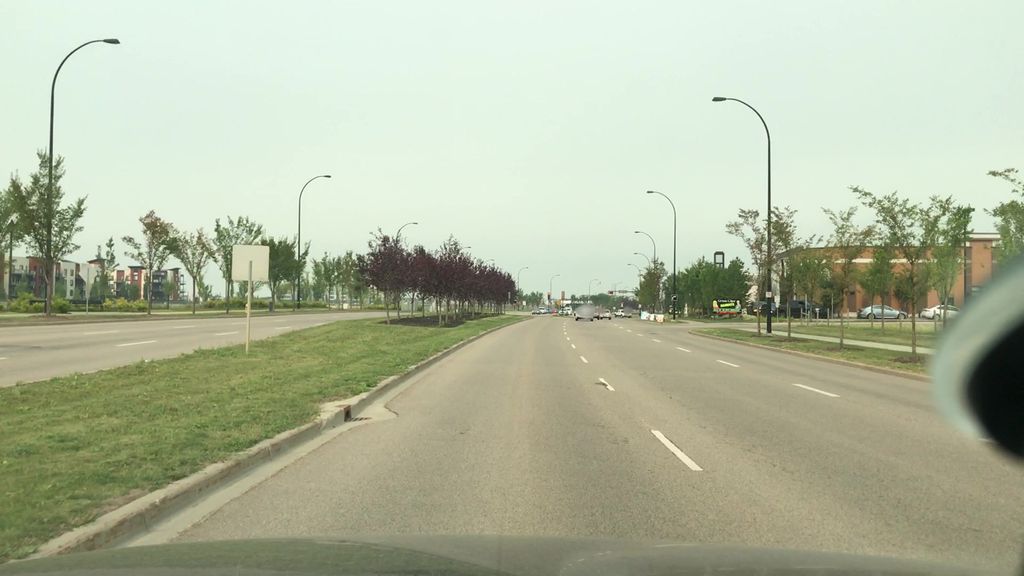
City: edmonton